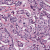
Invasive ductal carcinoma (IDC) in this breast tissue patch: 1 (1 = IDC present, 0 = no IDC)